Interaction volume radius: 5 \u00c5
Interaction volume height: 25 \u00c5
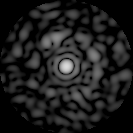
Disorder parameter: 0.852